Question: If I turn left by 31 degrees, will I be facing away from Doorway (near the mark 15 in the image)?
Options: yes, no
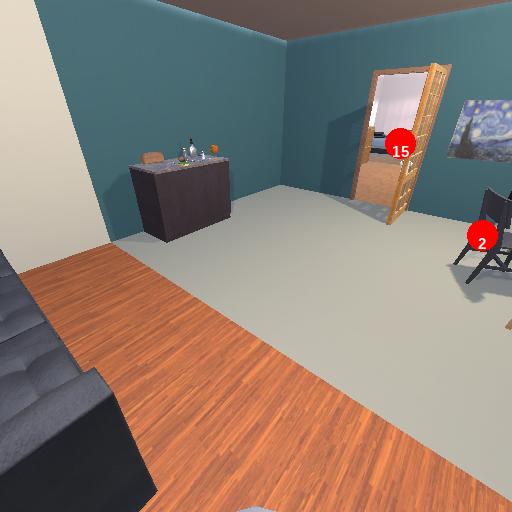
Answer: yes